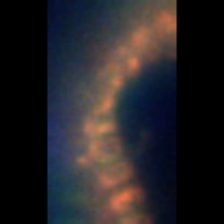
Taxon: Chaetoceros
Group: Diatoms